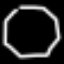
Label: octagon